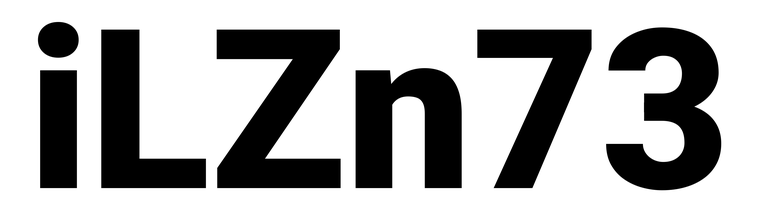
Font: Roboto_Black